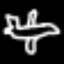
Label: airplane